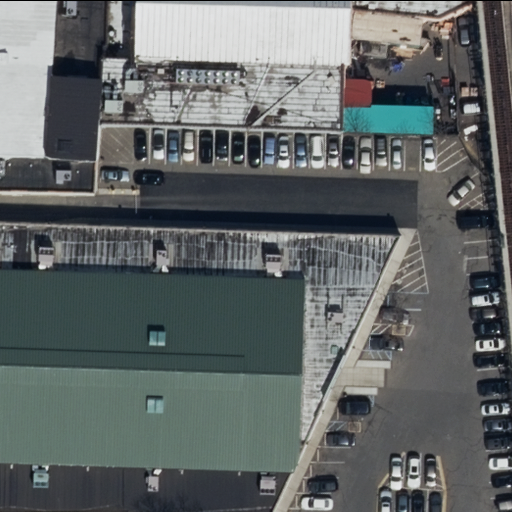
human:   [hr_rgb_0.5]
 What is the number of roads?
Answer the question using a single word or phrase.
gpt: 2

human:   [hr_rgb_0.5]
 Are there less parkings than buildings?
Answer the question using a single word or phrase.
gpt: yes

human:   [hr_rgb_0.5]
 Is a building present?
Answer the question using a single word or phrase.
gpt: yes

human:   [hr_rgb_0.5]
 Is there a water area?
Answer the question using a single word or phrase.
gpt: no

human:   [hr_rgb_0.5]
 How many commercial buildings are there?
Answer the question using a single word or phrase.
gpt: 0

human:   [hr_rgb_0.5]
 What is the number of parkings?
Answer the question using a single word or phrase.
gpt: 1

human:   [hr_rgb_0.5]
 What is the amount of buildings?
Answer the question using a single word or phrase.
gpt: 3

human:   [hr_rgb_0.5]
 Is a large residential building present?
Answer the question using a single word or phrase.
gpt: yes

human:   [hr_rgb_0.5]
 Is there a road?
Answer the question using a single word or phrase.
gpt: yes

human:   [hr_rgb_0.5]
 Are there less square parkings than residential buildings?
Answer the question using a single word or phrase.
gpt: yes

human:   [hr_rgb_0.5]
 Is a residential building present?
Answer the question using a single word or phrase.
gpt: yes

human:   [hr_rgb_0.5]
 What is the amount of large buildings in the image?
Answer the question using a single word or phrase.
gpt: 3

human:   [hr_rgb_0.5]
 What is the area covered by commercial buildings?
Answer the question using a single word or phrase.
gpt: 0m2

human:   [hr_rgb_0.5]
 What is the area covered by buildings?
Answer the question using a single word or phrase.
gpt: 7195m2

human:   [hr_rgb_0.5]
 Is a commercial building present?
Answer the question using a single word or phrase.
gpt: no

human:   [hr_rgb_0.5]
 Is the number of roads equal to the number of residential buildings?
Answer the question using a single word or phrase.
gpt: no

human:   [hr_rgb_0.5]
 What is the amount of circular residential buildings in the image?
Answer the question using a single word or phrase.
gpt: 0

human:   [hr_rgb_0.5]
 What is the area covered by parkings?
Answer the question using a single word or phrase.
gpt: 874m2

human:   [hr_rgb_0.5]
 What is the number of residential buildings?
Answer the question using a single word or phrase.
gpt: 3

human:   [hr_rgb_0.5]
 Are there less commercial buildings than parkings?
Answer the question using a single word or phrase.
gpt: yes

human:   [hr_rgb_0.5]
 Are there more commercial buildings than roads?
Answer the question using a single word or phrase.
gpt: no

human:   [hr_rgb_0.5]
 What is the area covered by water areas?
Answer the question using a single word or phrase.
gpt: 0m2

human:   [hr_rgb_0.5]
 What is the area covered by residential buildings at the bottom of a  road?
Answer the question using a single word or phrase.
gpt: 0m2

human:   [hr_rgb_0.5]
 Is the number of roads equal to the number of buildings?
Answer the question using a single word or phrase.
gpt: no

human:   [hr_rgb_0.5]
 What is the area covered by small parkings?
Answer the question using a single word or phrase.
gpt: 0m2

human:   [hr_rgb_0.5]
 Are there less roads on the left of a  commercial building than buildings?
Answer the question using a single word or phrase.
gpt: yes

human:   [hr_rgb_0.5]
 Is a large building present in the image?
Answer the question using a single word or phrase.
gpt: yes

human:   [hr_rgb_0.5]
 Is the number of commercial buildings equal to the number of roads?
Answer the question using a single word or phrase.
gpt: no

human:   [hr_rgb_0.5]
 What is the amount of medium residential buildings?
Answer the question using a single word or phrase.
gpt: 0

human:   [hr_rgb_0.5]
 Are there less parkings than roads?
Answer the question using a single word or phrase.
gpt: yes

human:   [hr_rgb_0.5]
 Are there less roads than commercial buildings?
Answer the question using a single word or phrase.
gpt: no

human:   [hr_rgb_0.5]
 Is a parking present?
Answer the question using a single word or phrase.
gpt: yes

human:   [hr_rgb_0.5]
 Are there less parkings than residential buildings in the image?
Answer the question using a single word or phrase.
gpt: yes

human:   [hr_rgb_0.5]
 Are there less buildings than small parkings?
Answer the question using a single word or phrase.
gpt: no

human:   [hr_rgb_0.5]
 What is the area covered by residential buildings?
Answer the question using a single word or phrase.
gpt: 7195m2

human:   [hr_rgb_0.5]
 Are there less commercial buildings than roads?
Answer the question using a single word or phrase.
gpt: yes

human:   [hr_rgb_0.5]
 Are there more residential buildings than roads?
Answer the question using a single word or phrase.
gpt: yes

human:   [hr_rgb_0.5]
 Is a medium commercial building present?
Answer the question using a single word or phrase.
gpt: no

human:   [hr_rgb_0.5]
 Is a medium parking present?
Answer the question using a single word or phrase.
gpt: no

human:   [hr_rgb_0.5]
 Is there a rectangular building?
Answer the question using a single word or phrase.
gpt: yes

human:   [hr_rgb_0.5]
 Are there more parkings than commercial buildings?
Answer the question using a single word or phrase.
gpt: yes

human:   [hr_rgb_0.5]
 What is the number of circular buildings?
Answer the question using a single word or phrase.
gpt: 0

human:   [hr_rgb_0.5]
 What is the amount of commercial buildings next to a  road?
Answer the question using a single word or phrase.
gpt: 0

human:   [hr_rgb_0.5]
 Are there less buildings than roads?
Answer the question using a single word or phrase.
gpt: no

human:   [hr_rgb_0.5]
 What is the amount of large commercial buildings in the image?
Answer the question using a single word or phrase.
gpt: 0

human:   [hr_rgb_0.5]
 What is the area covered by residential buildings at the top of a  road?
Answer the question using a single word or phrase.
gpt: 3495m2

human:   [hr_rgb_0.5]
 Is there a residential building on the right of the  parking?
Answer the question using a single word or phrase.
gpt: no

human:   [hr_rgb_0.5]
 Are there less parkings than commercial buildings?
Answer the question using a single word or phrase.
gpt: no

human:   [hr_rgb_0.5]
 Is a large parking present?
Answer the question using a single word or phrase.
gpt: yes

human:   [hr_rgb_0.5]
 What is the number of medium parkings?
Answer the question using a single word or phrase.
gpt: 0

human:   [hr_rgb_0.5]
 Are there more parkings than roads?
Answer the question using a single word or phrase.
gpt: no

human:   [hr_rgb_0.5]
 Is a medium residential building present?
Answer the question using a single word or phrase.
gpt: no

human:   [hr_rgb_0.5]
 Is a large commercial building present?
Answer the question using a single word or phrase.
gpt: no

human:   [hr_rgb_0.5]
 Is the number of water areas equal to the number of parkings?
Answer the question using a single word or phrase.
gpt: no

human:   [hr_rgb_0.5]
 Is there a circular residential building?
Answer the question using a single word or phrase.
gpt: no

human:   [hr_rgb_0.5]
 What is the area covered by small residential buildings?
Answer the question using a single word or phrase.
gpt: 0m2

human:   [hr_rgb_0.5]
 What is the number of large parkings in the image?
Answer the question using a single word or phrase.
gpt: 1

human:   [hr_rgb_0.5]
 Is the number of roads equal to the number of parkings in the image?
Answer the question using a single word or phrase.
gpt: no

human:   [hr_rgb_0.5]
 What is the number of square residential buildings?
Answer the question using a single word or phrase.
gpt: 0

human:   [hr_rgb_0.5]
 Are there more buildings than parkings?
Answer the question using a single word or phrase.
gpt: yes

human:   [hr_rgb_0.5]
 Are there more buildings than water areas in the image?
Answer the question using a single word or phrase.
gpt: yes

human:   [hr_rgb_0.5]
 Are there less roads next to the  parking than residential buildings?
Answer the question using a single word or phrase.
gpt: yes

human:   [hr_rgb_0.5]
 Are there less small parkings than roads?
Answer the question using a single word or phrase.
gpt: yes

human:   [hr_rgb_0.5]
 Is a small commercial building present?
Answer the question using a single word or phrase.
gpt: no